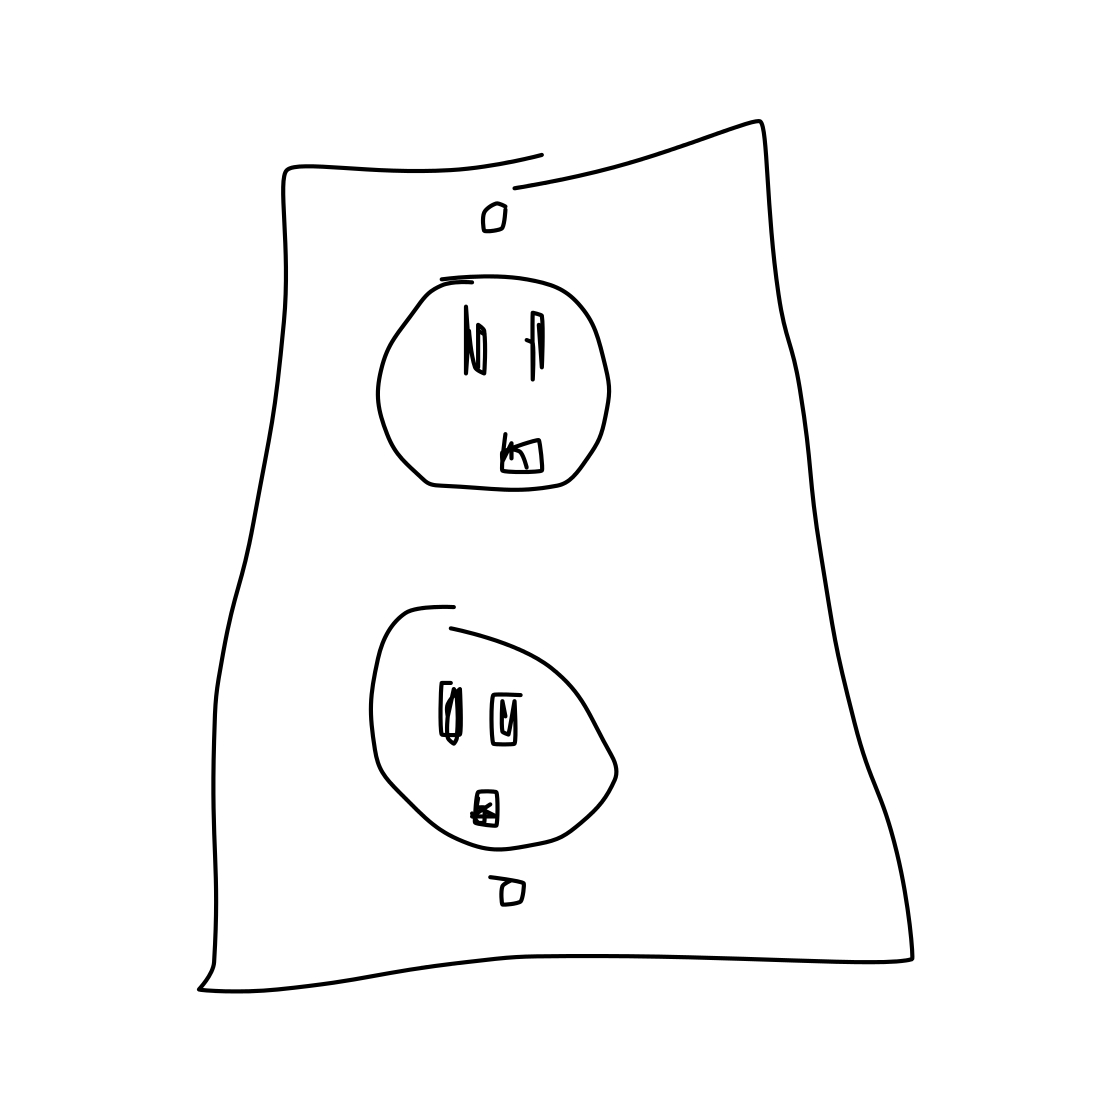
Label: power outlet